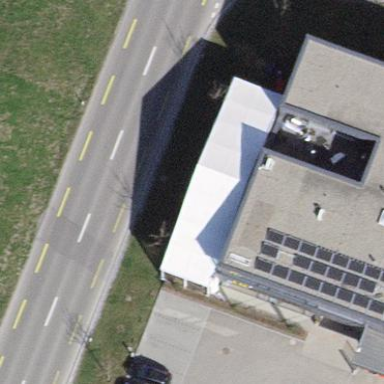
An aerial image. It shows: View of roof of building.